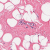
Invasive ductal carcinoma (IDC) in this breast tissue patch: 0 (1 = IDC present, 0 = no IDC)